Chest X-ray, PA view. Patient: 66 years old, sex M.
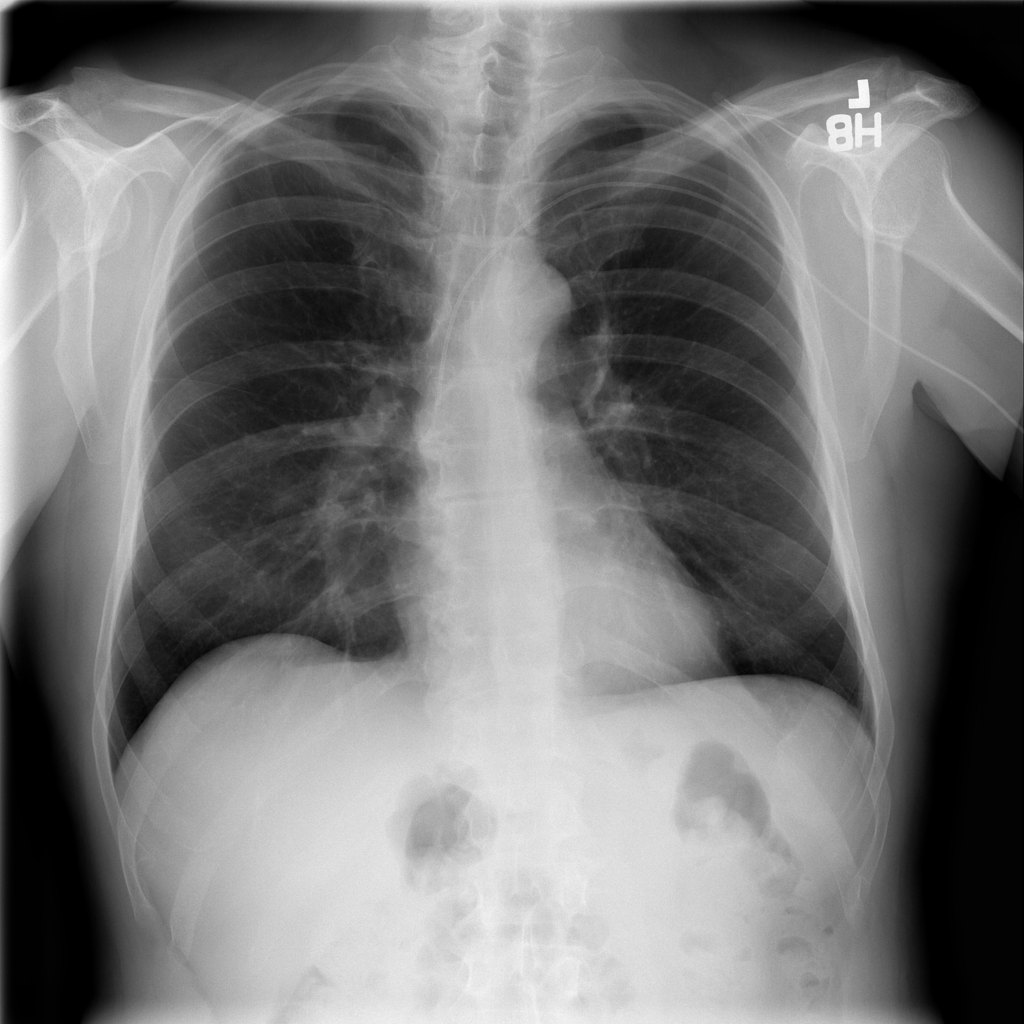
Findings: No Finding